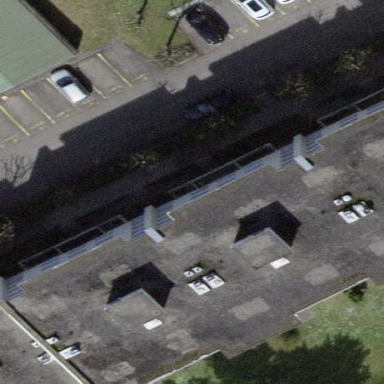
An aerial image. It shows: Flat-roofed apartment building.